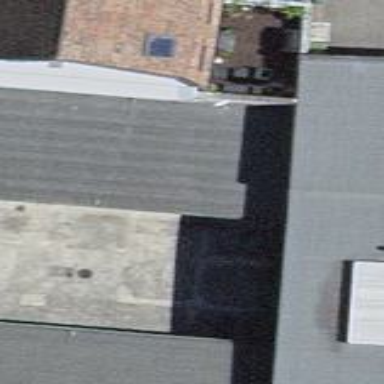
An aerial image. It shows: Group of garages.